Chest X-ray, PA view. Patient: 53 years old, sex F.
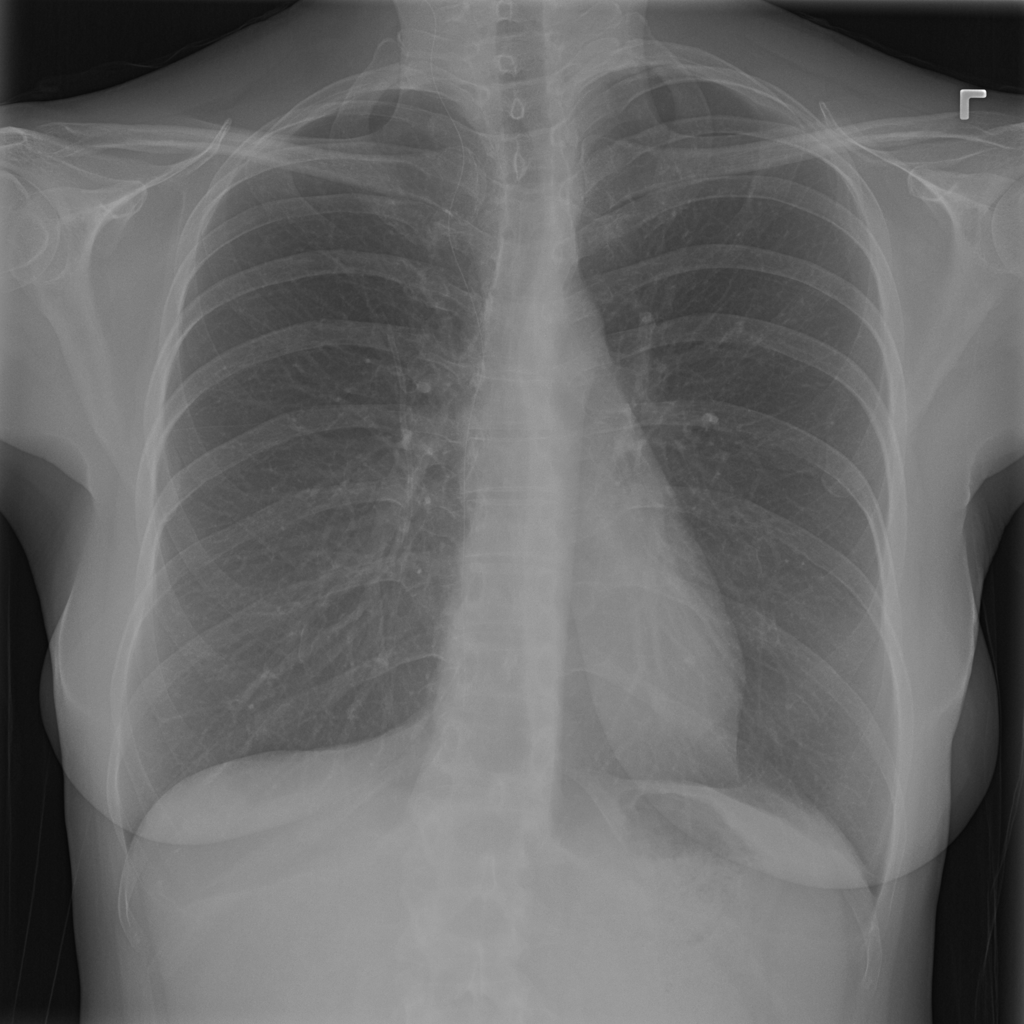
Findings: No Finding